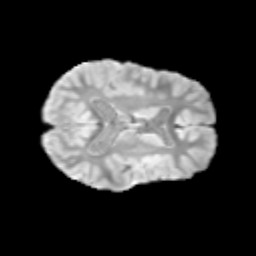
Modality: T2w
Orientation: axial
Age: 9
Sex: male
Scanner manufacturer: siemens
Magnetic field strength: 3 T
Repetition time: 3.8 s
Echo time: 0.07 s